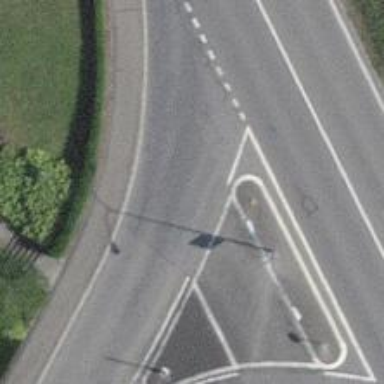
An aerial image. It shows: Footway that serves as traffic island.